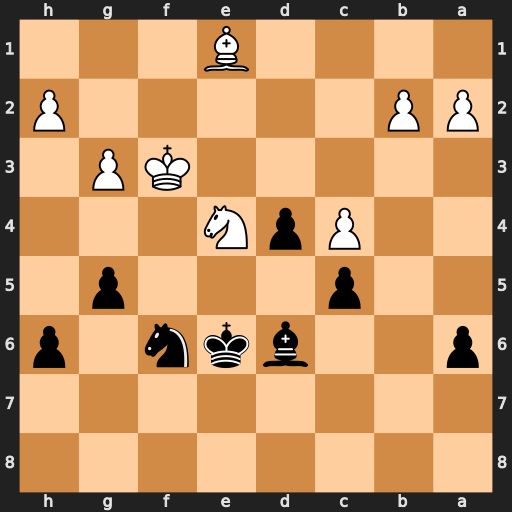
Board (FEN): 8/8/p2bkn1p/2p3p1/2PpN3/5KP1/PP5P/4B3
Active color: b
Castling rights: -
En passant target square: -
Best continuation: g4+ Ke2 Nxe4